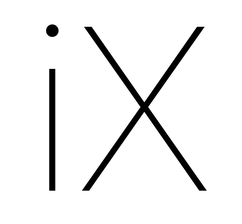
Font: Roboto_Thin